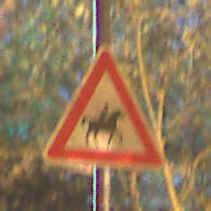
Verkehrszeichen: ReiterLinks
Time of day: Night
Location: Outdoor (Urban)
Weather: PartlyCloudy
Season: NotSpecified
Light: Artificial